В начальный момент в схеме (см. рис.) ключ разомкнут и конденсатор не заряжен. Ключ периодически замыкают на время $\tau=8~мс$ и размыкают на такое же время.
Каким станет напряжение на конденсаторе после первого цикла «замыкание—размыкание»?
А после четвертого?
Каким окажется это напряжение через достаточно большое время, если сопротивление изоляции конденсатора $R= 5 ~МОм$? Все остальные элементы цепи считать идеальными, причём $\mathcal E=3 ~В, L=0.09 ~Гн, C=100~ мкФ$.
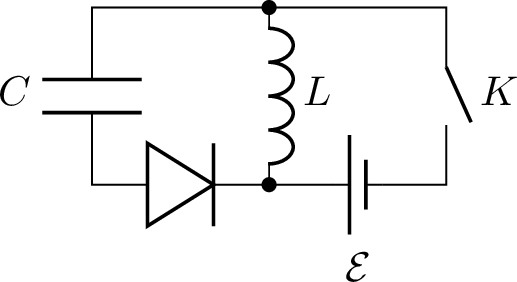
Каким станет напряжение на конденсаторе после первого цикла «замыкание—размыкание»?
Ответ: После первого цикла «замыкание—размыкание» напряжение на конденсаторе будет равно $U_1=\mathcal E\tau/\sqrt{LC}=8~В $.

А после четвертого?
Ответ: После четвертого цикла — $U_2=\sqrt{4U_1}=16~В$

Каким окажется это напряжение через достаточно большое время, если сопротивление изоляции конденсатора $R= 5 ~МОм$?
Ответ: Через достаточно большое время — $U_3=\mathcal E\sqrt{\tau R/L/2}=1000~В$
Темы:
T, Электричество, Колебательный контур, Всероссийские, Электрические цепи